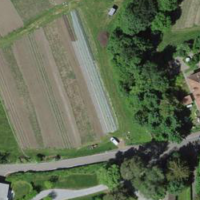
EUNIS habitat code: 24
Species observed at this site:
Salamandra salamandra
Pararge aegeria
Dactylis glomerata
Passer montanus